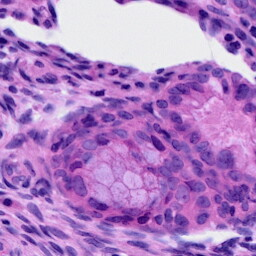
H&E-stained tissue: Cervix